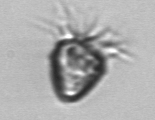
Label: Ciliophora